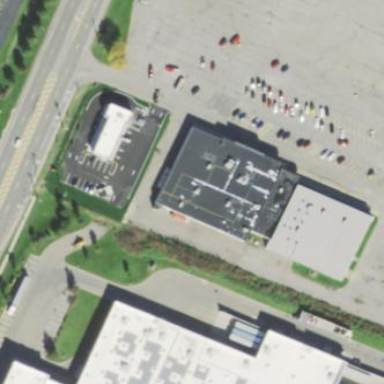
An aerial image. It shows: Commercial building.